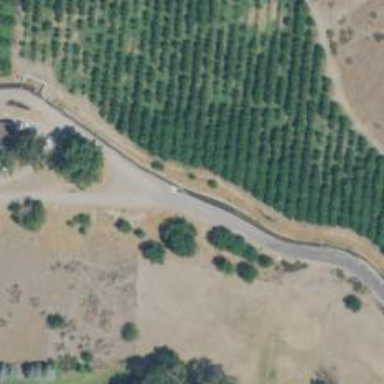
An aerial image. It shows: Irrigation canal used for providing water to the land.